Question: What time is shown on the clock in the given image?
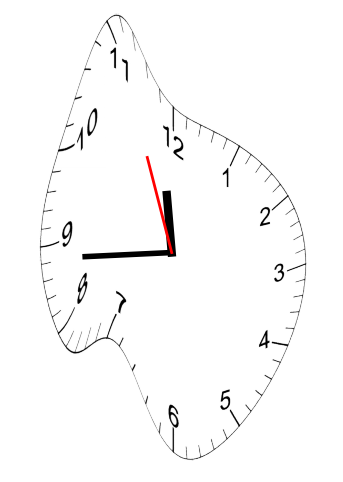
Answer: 11:43:56